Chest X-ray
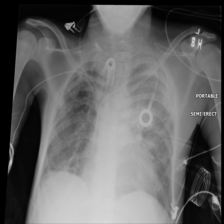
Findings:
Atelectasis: negative
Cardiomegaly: negative
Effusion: negative
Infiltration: positive
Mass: negative
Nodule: negative
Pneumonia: negative
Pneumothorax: negative
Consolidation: negative
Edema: negative
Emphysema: negative
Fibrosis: negative
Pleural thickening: negative
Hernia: negative